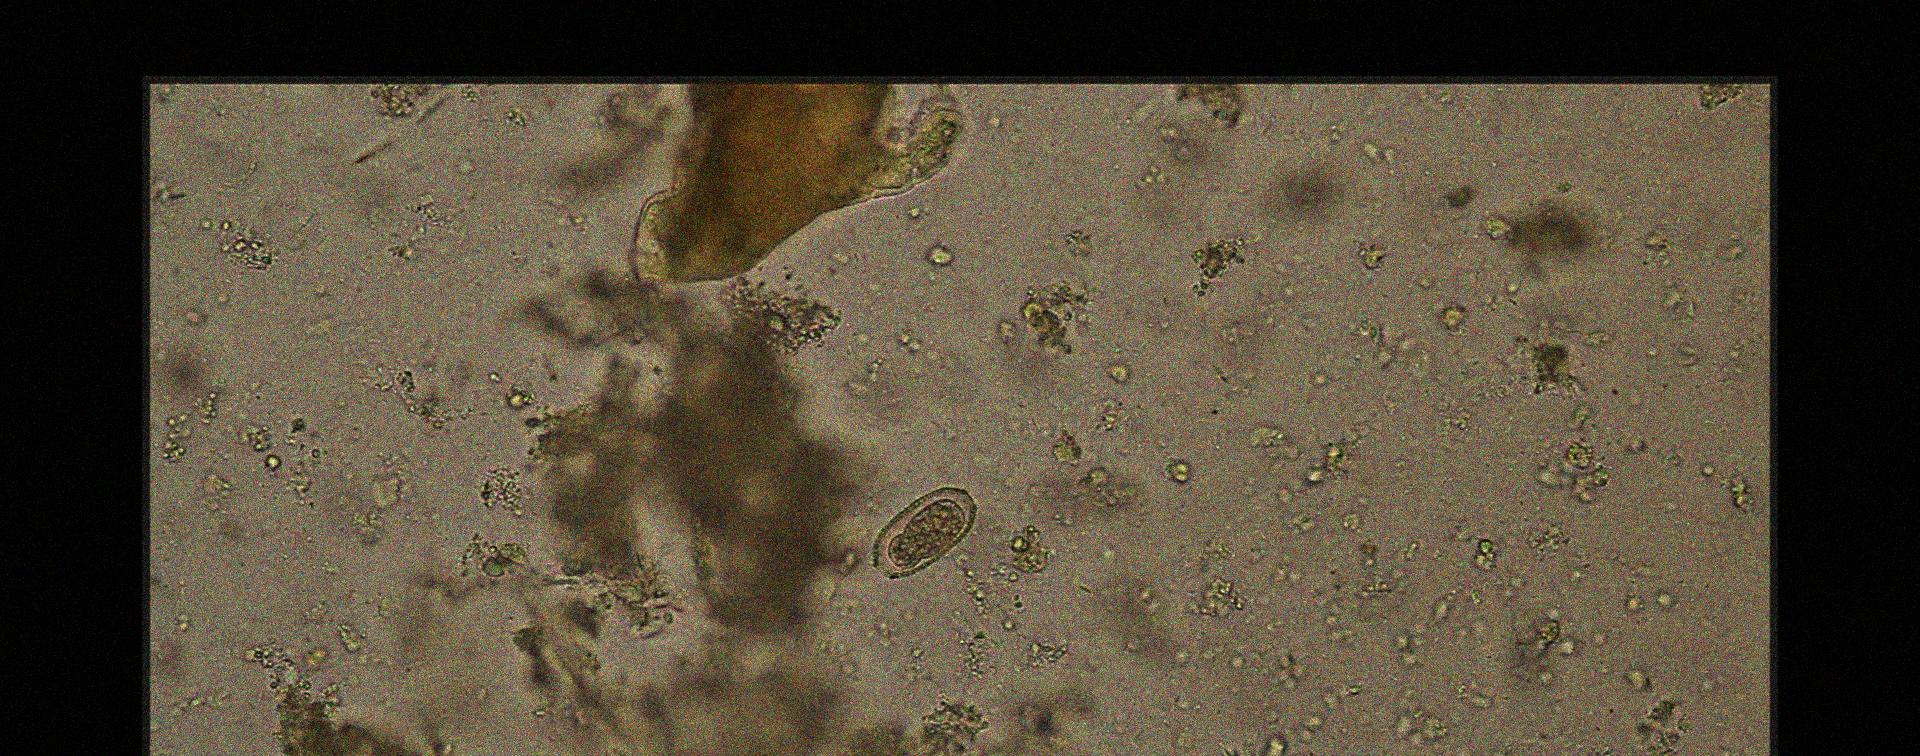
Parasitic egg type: Capillaria philippinensis